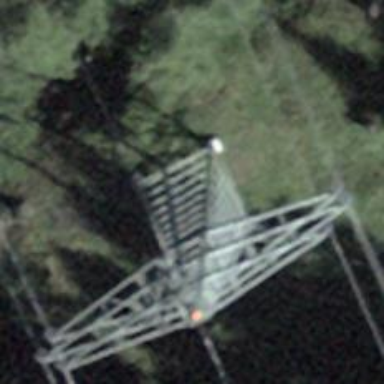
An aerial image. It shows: Power tower.